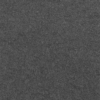
Label: dusty